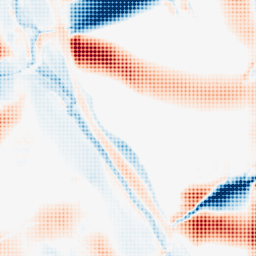
Category: morphological
Decomposition family: morphological_square
Decomposition parameters: operation: average
size: 50
Upsampling method: sinc_blackman
Upsampling parameters: scale: 4
kernel_size: 4
Upsampling scale: 4